Question: I am reading a book by Cohen, Cohen, Aiken and West(2003) "Applied Multiple Regression Correlation Analysis for the Behavioral Sciences" and have come across a 3d plot of a Regression surface showing interaction and no interaction (p. 259). The graphs look like they may have been created using R. I like the graphs as a teaching tool and would like to reproduce them. The plots look something like this:

The only addition to the Coehn et al. plots were lines across the planes at the mean, +1sd, and =1sd for x2. This would be an excellent addition if possible (generally most things are possible with R)
I have provided a sample data set below with an IV, 2 predictors and centered predictors. How would I use R to generate the regression surface (plane) plot showing interaction and an additive model for both the centered and uncentered data (I assume the technique will be the same but want to make sure).
Total of 4 plots:
1. uncentered no interaction
2. uncentered interaction
3. centered no interaction
4. centered interaction
'''
DF<-structure(list(y = c(-1.22, -1.73, -2.64, -2.44, -1.11, 2.24,
3.42, 0.67, 0.59, -0.61, -10.77, 0.93, -8.6, -6.99, -0.12, -2.29,
-5.16, -3.35, -3.35, -2.51, 2.21, -1.18, -5.21, -7.74, -1.34),
x1 = c(39.5, 41, 34, 30.5, 31.5, 30, 41.5, 24, 43, 39, 25.5,
38.5, 33.5, 30, 41, 31, 25, 37, 37.5, 24.5, 38, 37, 41, 37,
36), x2 = c(61L, 53L, 53L, 44L, 49L, 44L, 57L, 47L, 54L,
48L, 46L, 59L, 46L, 61L, 55L, 57L, 59L, 59L, 55L, 50L, 62L,
55L, 55L, 52L, 55L), centered.x1 = c(5.49702380952381, 6.99702380952381,
-0.0029761904761898, -3.50297619047619, -2.50297619047619,
-4.00297619047619, 7.49702380952381, -10.0029761904762, 8.99702380952381,
4.99702380952381, -8.50297619047619, 4.49702380952381, -0.50297619047619,
-4.00297619047619, 6.99702380952381, -3.00297619047619, -9.00297619047619,
2.99702380952381, 3.49702380952381, -9.50297619047619, 3.99702380952381,
2.99702380952381, 6.99702380952381, 2.99702380952381, 1.99702380952381
), centered.x2 = c(9.80357142857143, 1.80357142857143, 1.80357142857143,
-7.19642857142857, -2.19642857142857, -7.19642857142857,
5.80357142857143, -4.19642857142857, 2.80357142857143, -3.19642857142857,
-5.19642857142857, 7.80357142857143, -5.19642857142857, 9.80357142857143,
3.80357142857143, 5.80357142857143, 7.80357142857143, 7.80357142857143,
3.80357142857143, -1.19642857142857, 10.8035714285714, 3.80357142857143,
3.80357142857143, 0.803571428571431, 3.80357142857143)), .Names = c("y",
"x1", "x2", "centered.x1", "centered.x2"), row.names = c(NA,
25L), class = "data.frame")
'''
Thank you in advance.
EDIT: The following code plots the plane but will not work for when you have an interaction (which is really what I'm interested in). Additionally, I don't know how to plot the high (+1sd), low(-1sd) and mean for x2 either.
'''
x11(10,5)
s3d <- scatterplot3d(DF[,c(2,3,1)], type="n", highlight.3d=TRUE,
angle=70, scale.y=1, pch=16, main="scatterplot3d")
# Now adding a regression plane to the "scatterplot3d"
my.lm <- with(DF, lm(y ~ x1 + x2))
s3d$plane3d(my.lm, lty.box = "solid")
'''
An attempt to plot an interaction plane (Seen here):
'''
s3d <- scatterplot3d(DF[,c(2,3,1)], type="n", highlight.3d=TRUE,
angle=70, scale.y=1, pch=16, main="scatterplot3d")
my.lm <- with(DF, lm(y ~ x1 + x2 + x1:x2 ))
s3d$plane3d(my.lm, lty.box = "solid")
'''
Yielded the following error:
'''
Error in segments(x, z1, x + y.max * yx.f, z2 + yz.f * y.max, lty = ltya, :
cannot mix zero-length and non-zero-length coordinates
'''
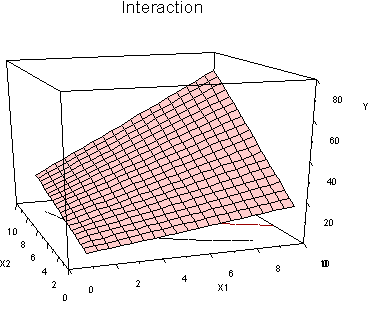
Answer: Here's how I would do it (adding a bit of color) with packages 'rms' and 'lattice':
'''
require(rms) # also need to have Hmisc installed
require(lattice)
ddI <- datadist(DF)
options(datadist="ddI")
lininterp <- ols(y ~ x1*x2, data=DF)
bplot(Predict(lininterp, x1=25:40, x2=45:60),
lfun=wireframe, # bplot passes extra arguments to wireframe
screen = list(z = -10, x = -50), drape=TRUE)
'''

And the non-interaction model:
'''
bplot(Predict(lin.no.int, x1=25:40, x2=45:60), lfun=wireframe, col=2:8, drape=TRUE,
screen = list(z = -10, x = -50),
main="Estimated regression surface with no interaction")
'''